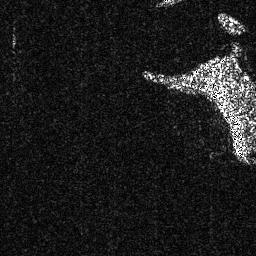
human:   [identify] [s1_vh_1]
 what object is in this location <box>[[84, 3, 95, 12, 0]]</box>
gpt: <ref>1 medium ship at the top right</ref>